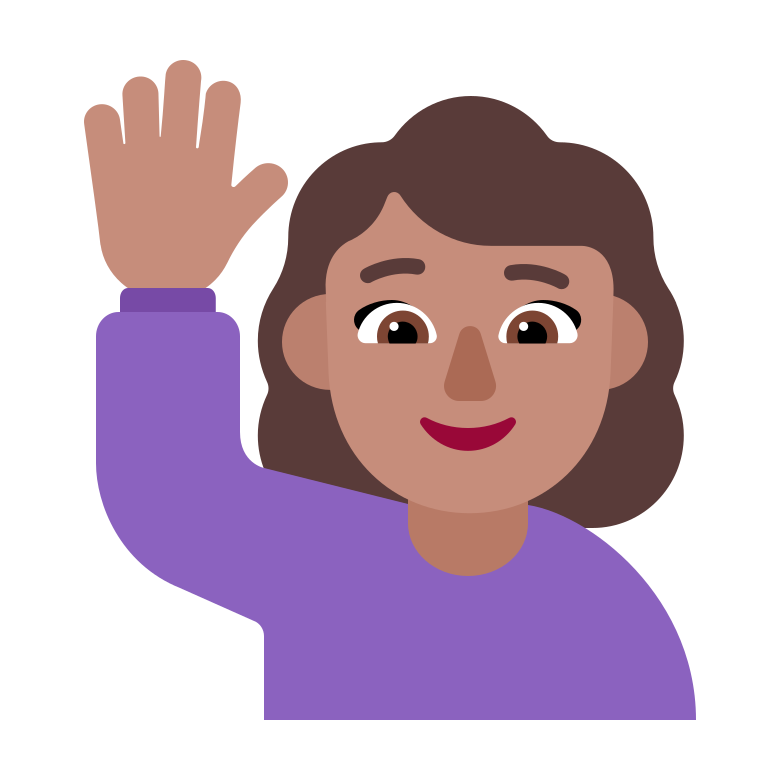
woman raising hand flat